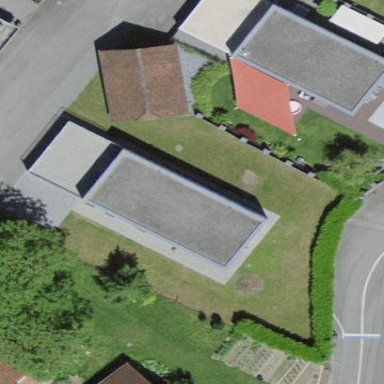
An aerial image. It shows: Building with flat roof.